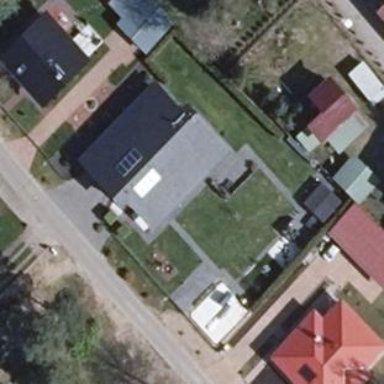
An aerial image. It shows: Detached building with gabled roof oriented along the structure. The roof is grey in color.